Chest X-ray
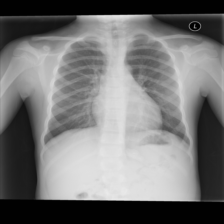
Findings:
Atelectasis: negative
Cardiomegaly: negative
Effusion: negative
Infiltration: negative
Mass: negative
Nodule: negative
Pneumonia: negative
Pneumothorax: negative
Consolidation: negative
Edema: negative
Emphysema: negative
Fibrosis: negative
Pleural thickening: negative
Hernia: negative